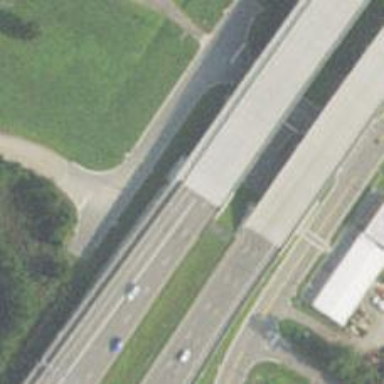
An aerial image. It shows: Motorway bridge.